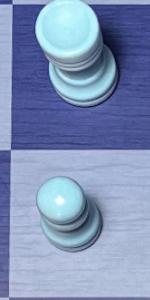
Label: Pawn_White